Question: I have a simple sign in tablelayout, but the contents inside are stretching too far to the right. Everything appears to me to be centered. Or it seems like the EditText is trying to center itself inside the main parent and not IT'S parent tablelayout. Any idea why?
'''
<?xml version="1.0" encoding="UTF-8"?>
<LinearLayout xmlns:android="http://schemas.android.com/apk/res/android"
android:orientation="vertical"
android:layout_width="fill_parent"
android:layout_height="fill_parent"
android:background="@drawable/bluebg"
android:id="@+id/loading_page_lin_layout"
>
<TableLayout xmlns:android="http://schemas.android.com/apk/res/android"
android:layout_width="wrap_content"
android:layout_height="wrap_content"
android:background="@drawable/roundtable"
android:layout_gravity="center"
android:gravity="center"
android:layout_margin="10dip"
android:padding="10dip"
android:stretchColumns="*">
<TableRow>
<EditText
android:id="@+id/txtUserName"
android:layout_width="fill_parent"
android:layout_height="wrap_content"
android:textColor="#85AFBE"
android:hint="Email"
android:text=""
android:gravity="left"
/>
</TableRow>
<TableRow>
<EditText
android:id="@+id/txtPassword"
android:layout_width="fill_parent"
android:layout_height="wrap_content"
android:textColor="#85AFBE"
android:text=""
android:hint="Password"
android:password="true"
android:gravity="left"
android:layout_gravity="center"
/>
</TableRow>
<TableRow>
<!-- <Button
android:id="@+id/btnSignIn"
android:text="Sign In"
android:layout_width="fill_parent"
android:paddingTop="10dip"
android:gravity="center"
/>-->
<ImageButton
android:id="@+id/btnSignIn"
android:src="@drawable/signbig"
android:scaleType="fitCenter"
android:layout_width="wrap_content"
android:layout_height="wrap_content"
android:adjustViewBounds="true"
android:layout_marginLeft="3dip"
android:background="@null"
android:layout_marginRight="3dip"
android:layout_gravity="center"
/>
</TableRow>
<TableRow>
<Button
android:id="@+id/btnSignUp"
android:background="@null"
android:text="Sign Up"
android:textStyle=""
android:layout_width="wrap_content"
android:paddingTop="10dip"
android:textSize="20dip"
android:gravity="center"
android:onClick="SendToSignUp"
/>
</TableRow>
<TableRow>
<Button
android:id="@+id/btnFillData"
android:text="Fill Fake Data"
android:background="@null"
android:layout_width="wrap_content"
android:layout_height="wrap_content"
android:paddingTop="10dip"
android:gravity="center"
android:onClick="FillFakeData"
/>
</TableRow>
</TableLayout>
</LinearLayout>
'''

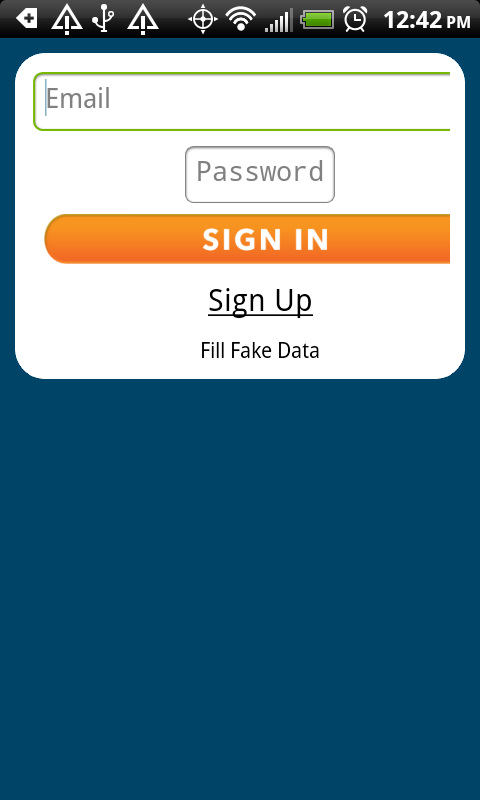
Answer: Your table layout has it's width set to "wrap_content" and it's children have it at "fill_parent", not one of them knows anything exactly :) Set your table layout's width to "fill_parent" and everything should lay out as you mean it to.
I only see one column in your table. That means you can safely substitute it with vertical LinearLayout.